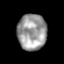
Tissue: prostate
Cell type: Myeloid cells
Senescence score: 0.3524
Nuclear area (px): 1024
Mean DAPI intensity: 155.741